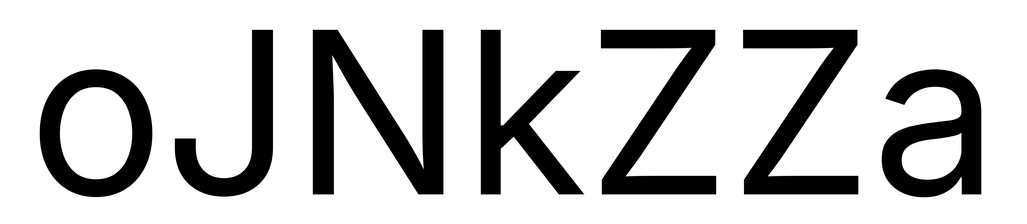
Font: Inter_Regular